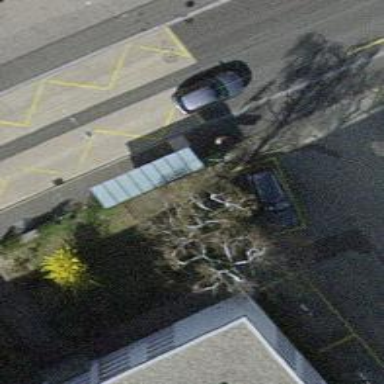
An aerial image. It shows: Bus stop with shelter. It is platform for public transport.